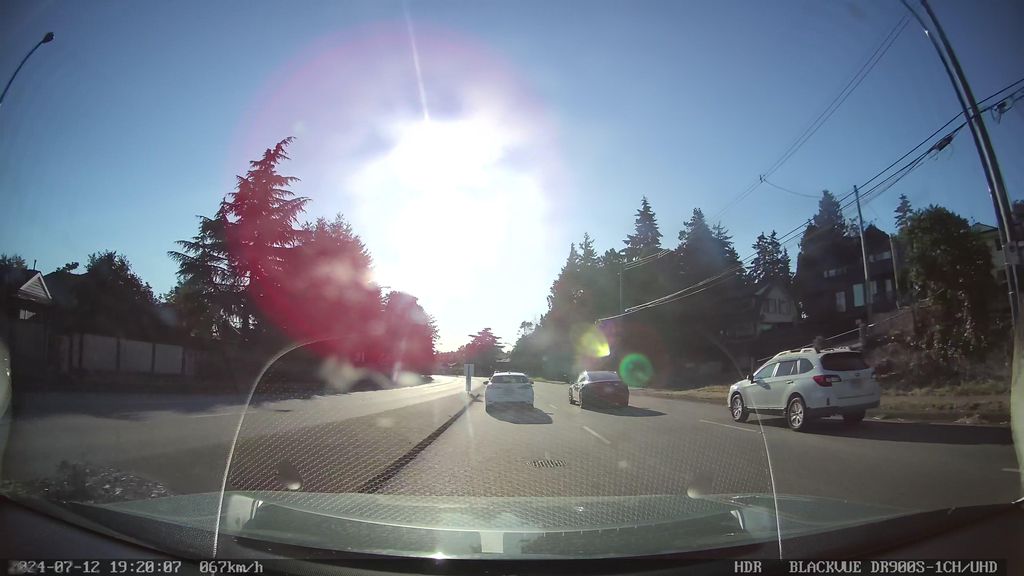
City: vancouver